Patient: sex F, age 22
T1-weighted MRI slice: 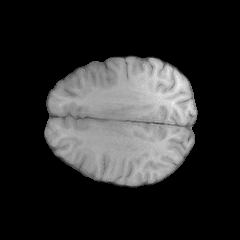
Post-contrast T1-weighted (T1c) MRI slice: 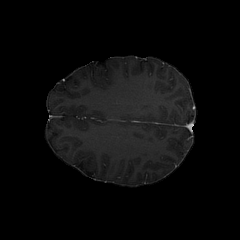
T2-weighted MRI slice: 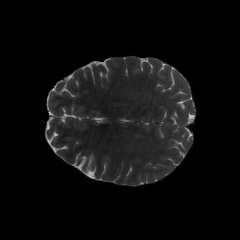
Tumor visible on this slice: no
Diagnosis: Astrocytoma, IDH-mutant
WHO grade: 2